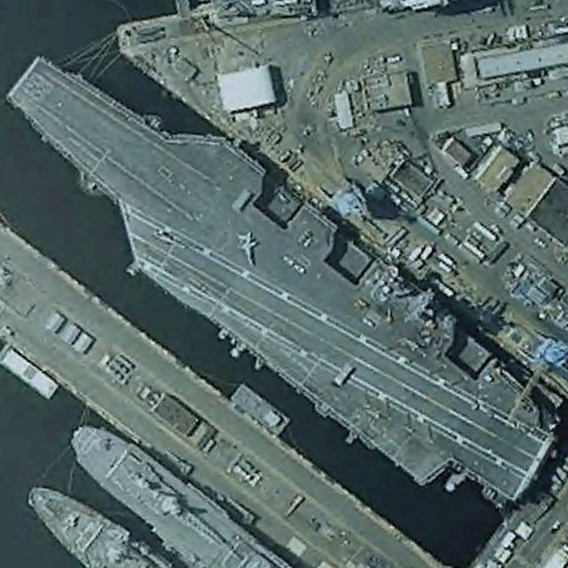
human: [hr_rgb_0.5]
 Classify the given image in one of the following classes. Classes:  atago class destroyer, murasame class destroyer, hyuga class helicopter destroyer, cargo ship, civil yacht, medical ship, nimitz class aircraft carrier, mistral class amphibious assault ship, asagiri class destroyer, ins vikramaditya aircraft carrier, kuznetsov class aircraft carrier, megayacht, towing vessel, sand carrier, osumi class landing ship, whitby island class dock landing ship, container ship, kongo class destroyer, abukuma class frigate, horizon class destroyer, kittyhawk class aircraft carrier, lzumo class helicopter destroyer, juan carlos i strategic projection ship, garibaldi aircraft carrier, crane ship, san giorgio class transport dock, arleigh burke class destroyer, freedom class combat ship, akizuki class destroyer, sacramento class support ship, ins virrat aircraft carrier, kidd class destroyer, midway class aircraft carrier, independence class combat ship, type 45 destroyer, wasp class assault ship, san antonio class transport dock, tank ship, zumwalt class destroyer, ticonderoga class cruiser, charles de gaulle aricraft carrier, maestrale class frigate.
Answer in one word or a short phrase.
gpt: Nimitz class aircraft carrier